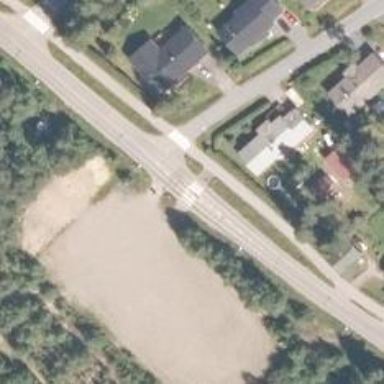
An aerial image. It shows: Zebra crossing on footway.